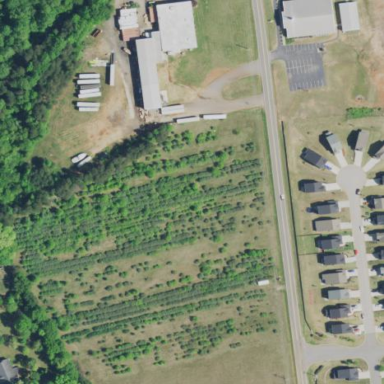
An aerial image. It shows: Orchard.